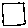
Label: square